Chest X-ray. View position: PA
Patient age: 47
Patient sex: F
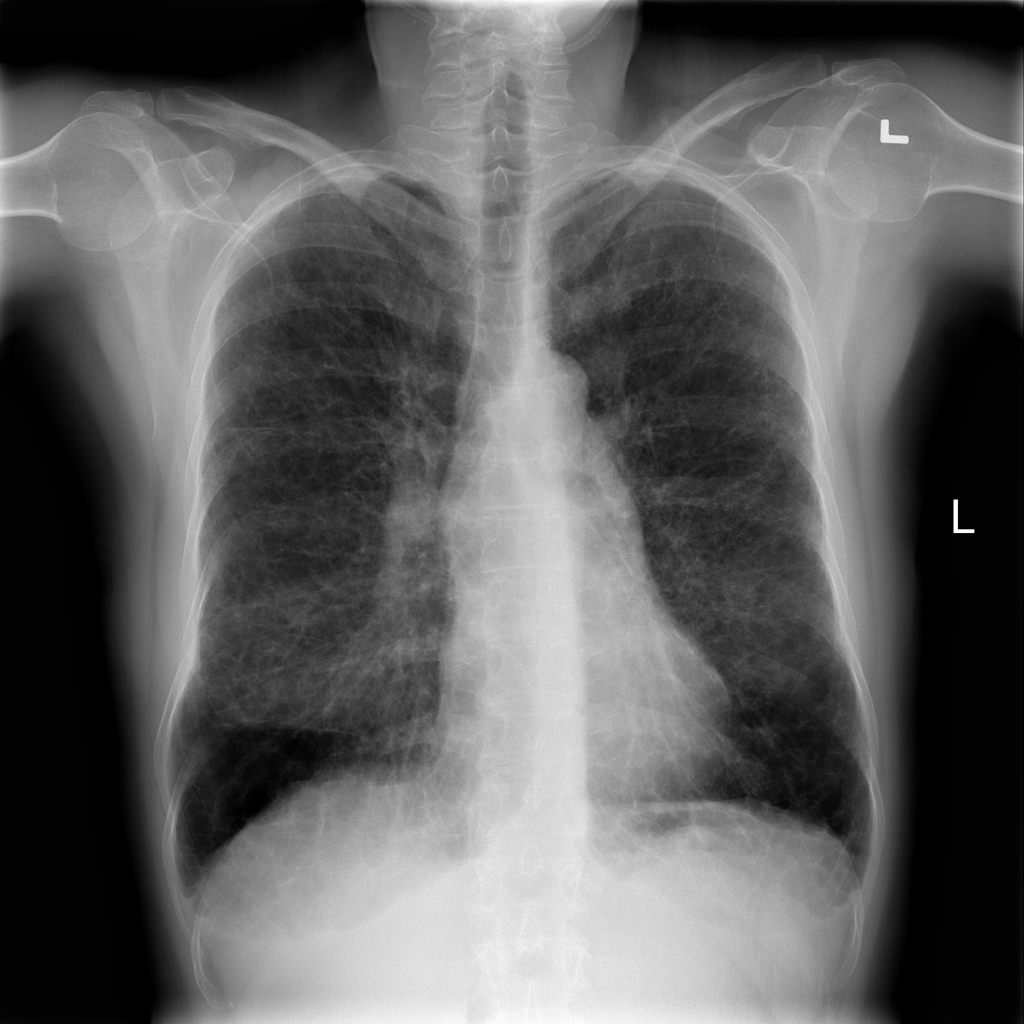
Finding: Pneumothorax